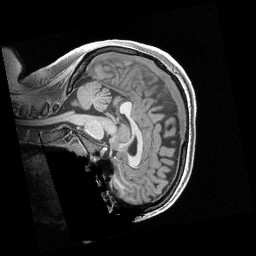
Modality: T1w
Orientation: sagittal
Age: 22
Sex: female
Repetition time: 2.4 s
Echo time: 0.00222 s